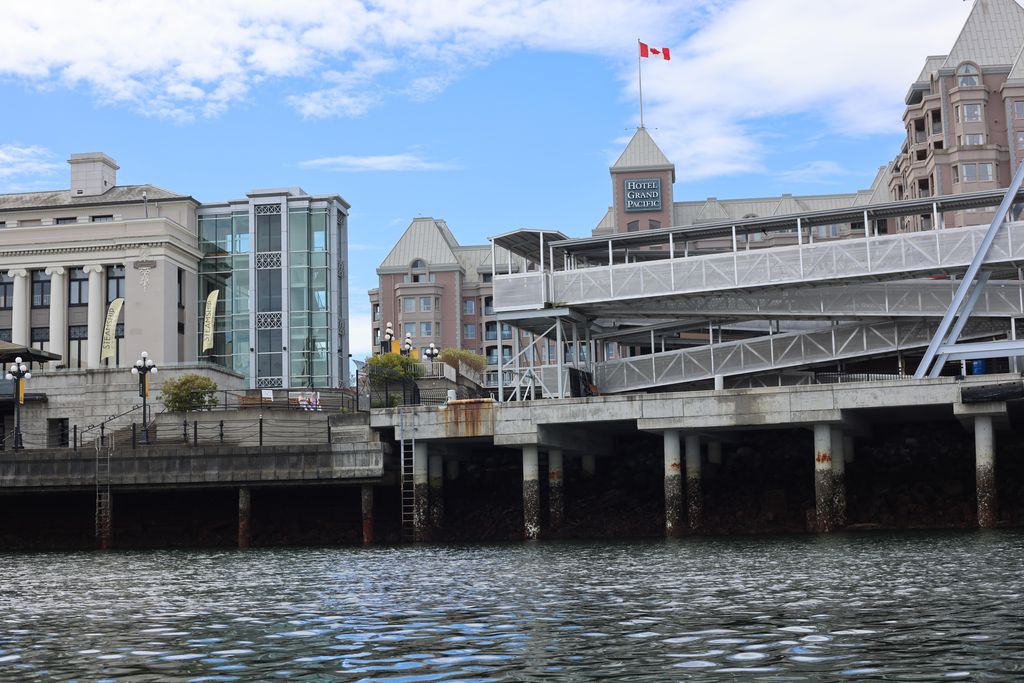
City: victoria